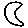
Label: moon